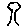
Label: tree